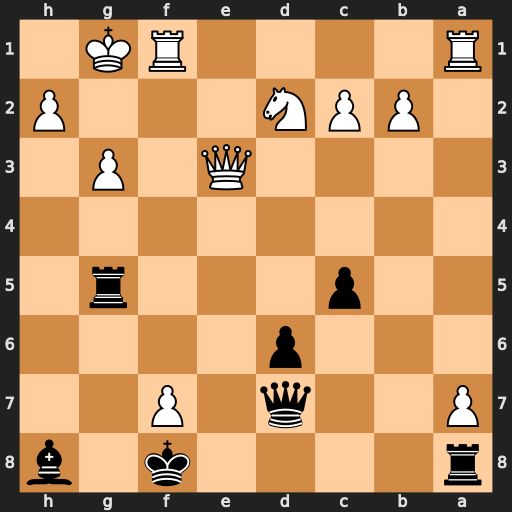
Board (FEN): r4k1b/P2q1P2/3p4/2p3r1/8/4Q1P1/1PPN3P/R4RK1
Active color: b
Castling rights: -
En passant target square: -
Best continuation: Bd4 Qxd4 cxd4